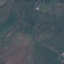
Land use / land cover: Pasture